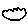
Label: cloud